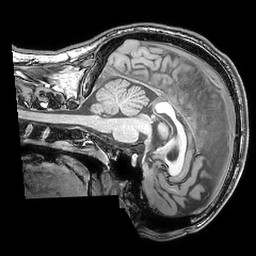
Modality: T1w
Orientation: sagittal
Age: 27
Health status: ill
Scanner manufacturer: philips
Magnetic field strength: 3 T
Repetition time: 0.007 s
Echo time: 0.003501 s